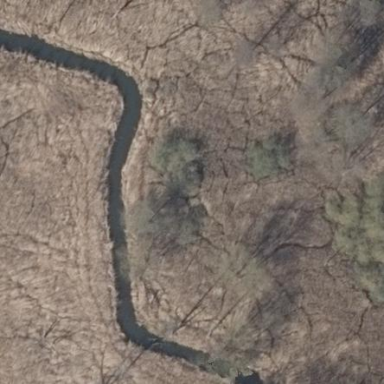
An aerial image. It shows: Reedbed in wetland area.